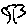
Label: tree